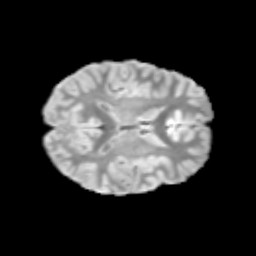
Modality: T2w
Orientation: axial
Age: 12
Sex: male
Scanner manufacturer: siemens
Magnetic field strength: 3 T
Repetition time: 3.8 s
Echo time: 0.07 s